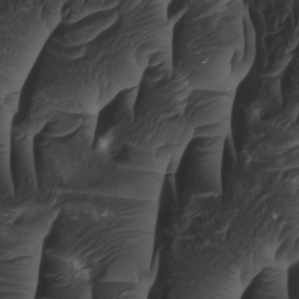
Label: non_frost